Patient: sex F, age 31
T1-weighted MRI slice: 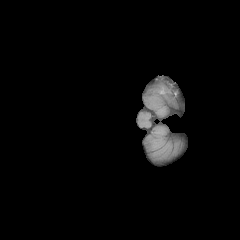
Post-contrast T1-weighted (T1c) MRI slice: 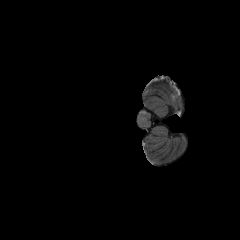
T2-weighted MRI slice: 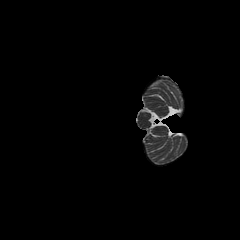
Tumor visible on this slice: no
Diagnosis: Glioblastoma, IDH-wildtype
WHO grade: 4